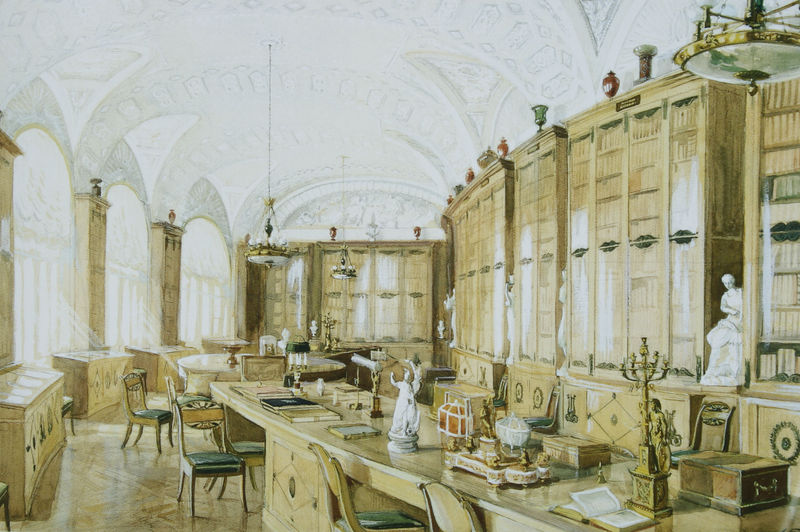
Titel: Die große Bibiliothek von Rossi
Künstler: Anatoli Treskin
Standort: St. Petersburg
Institution: Schloss Pawlowsk
Schlagwörter: schatten, weiß, grün, ocker, braun, fenster, glas, hell, holz, lampe, lampen, licht, marmor, pfeiler, raum, schwarz, stuhl, stühle, tisch, tische, tür, regal, schale, innenraum, möbel, spiegelung, boden, figur, gold, decke, amphore, amphoren, engel, schalen, statue, vase, wangen, arbeitszimmer, bücher, kommode, schrank, schreibtisch, lehne, bogen, türen, parkett, rundbogen, polster, lesen, kerzen, kronleuchter, leuchter, lüster, stuck, vasen, foto, bögen, messing, gewölbe, buch, seite, statuette, tischplatte, gefässe, vitrine, kasten, photo, biedermeier, kerzenleuchter, kreuzrippen, seiten, skulpturen, statuen, kreuzgewölbe, historismus, bibliothek, bücherei, regale, pokal, statuetten, gips, empire, kästchen, bücherschrank, bücherwand, empirestil, historisch, kästen, schränke, vitrinen, medaillons, pokale, folianten, iustitia, wissen, briefbeschwerer, kommoden, empriestil, kataloge, konferenzraum, lesesaal